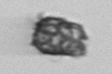
Label: Syracosphaera_pulchra